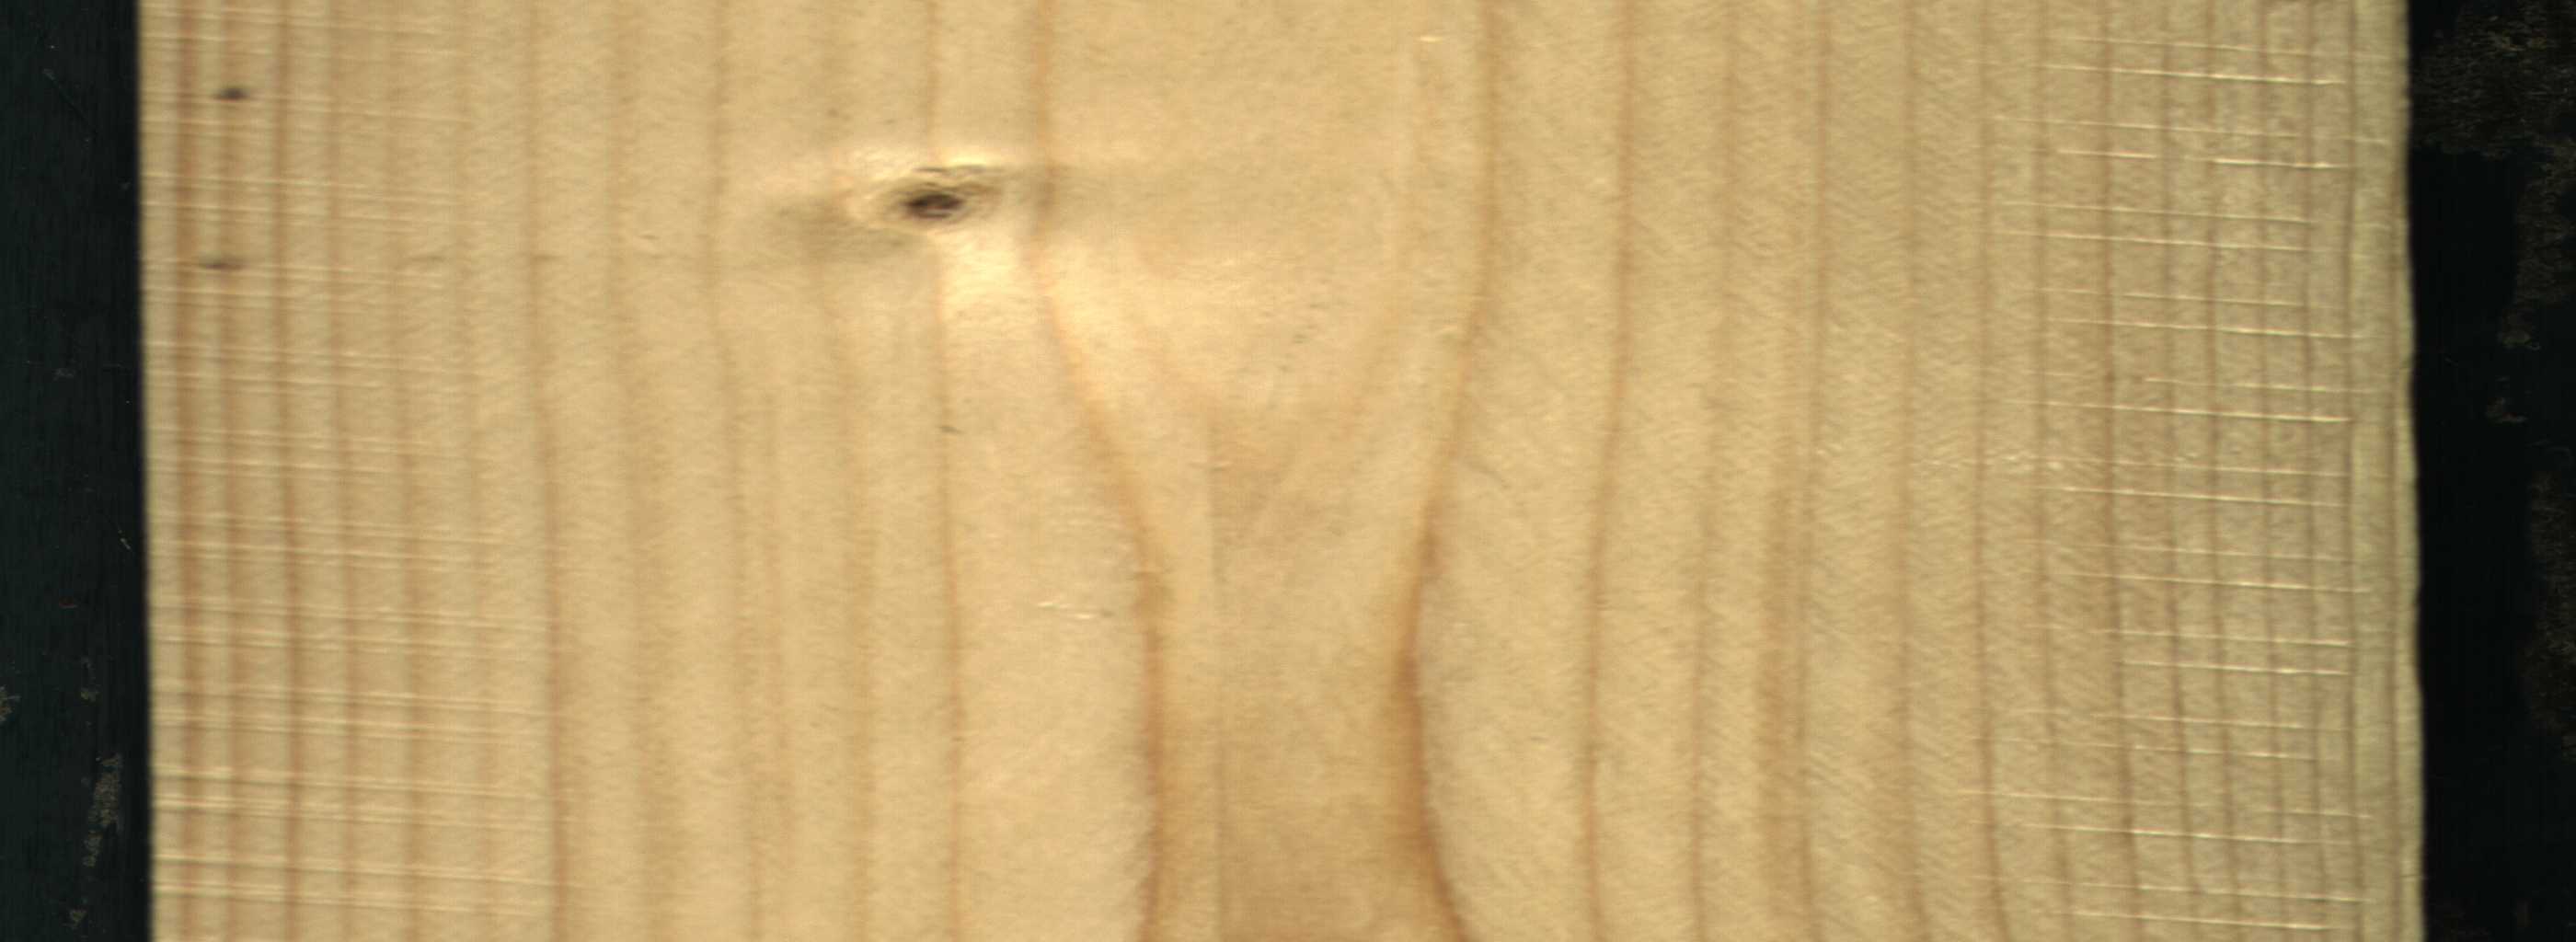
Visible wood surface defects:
Live_Knot